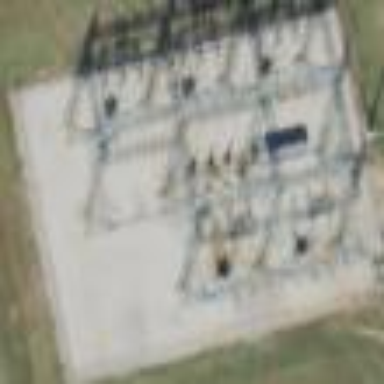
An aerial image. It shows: Transmission level substation.